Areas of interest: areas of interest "Masters' Art Museum"
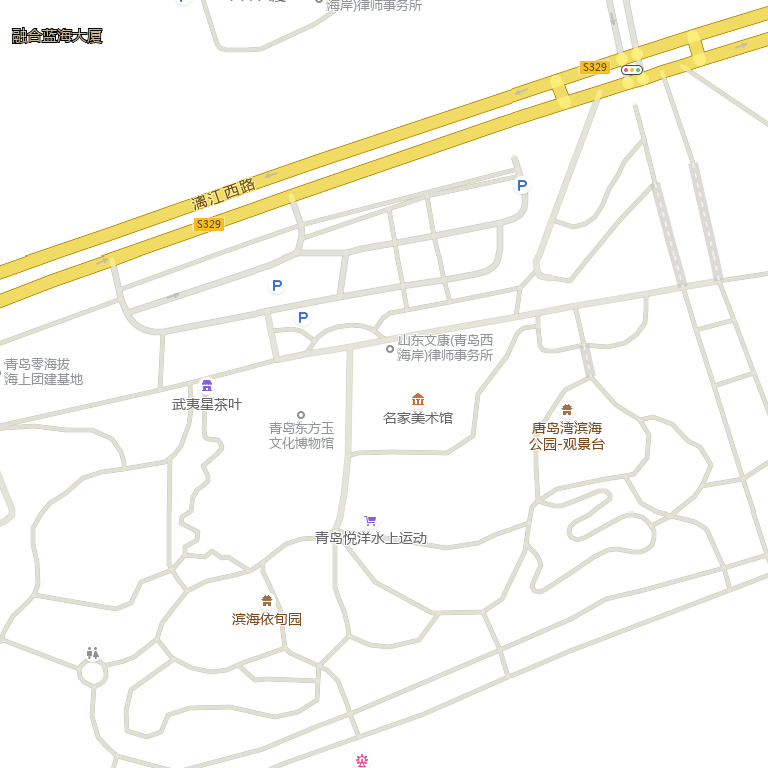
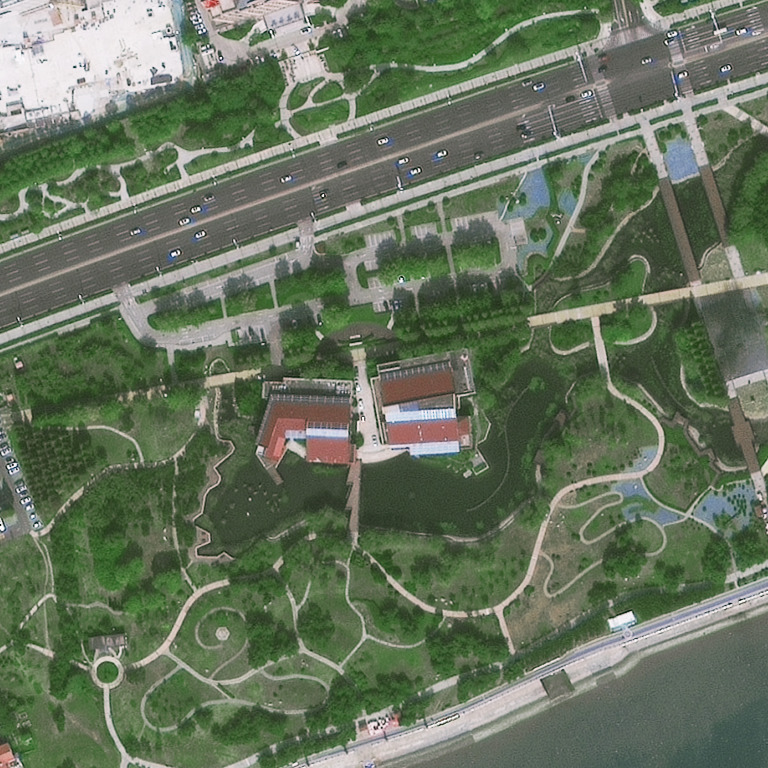